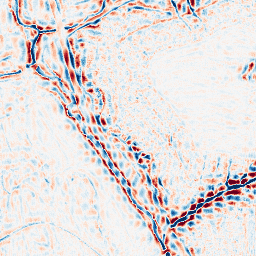
Category: wavelet
Decomposition family: wavelet_dwt
Decomposition parameters: wavelet: db8
level: 3
Upsampling method: fft_zeropad
Upsampling parameters: scale: 8
Upsampling scale: 8